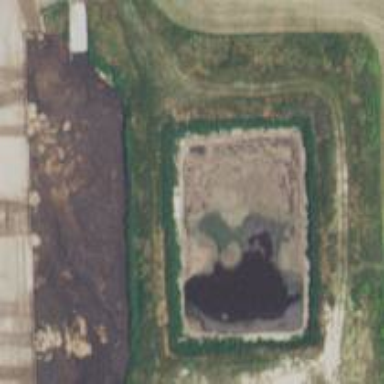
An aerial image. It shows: Body of wastewater.